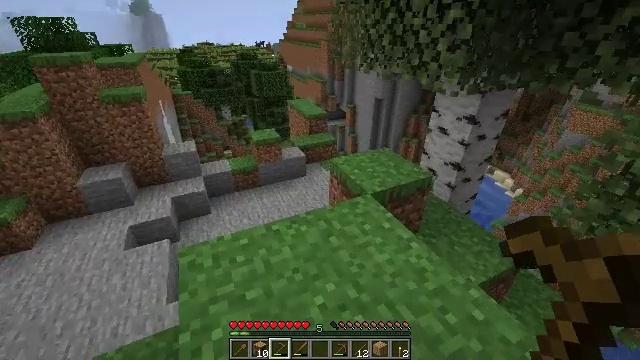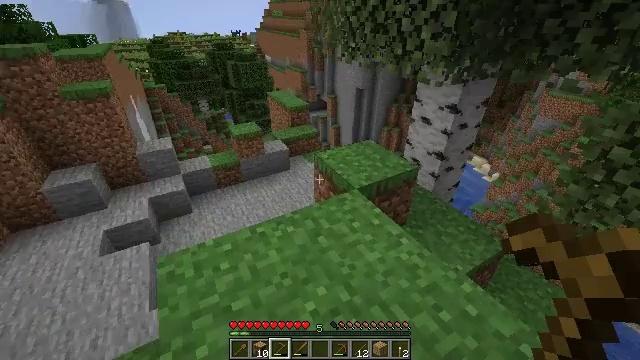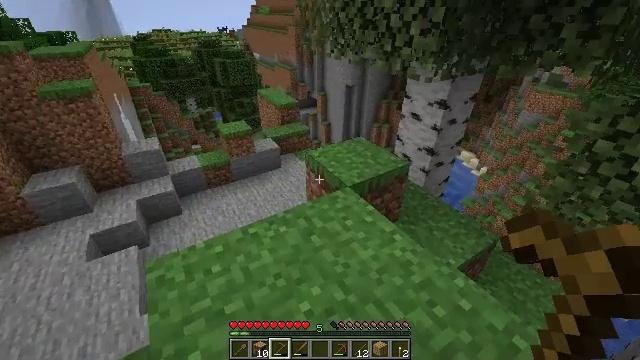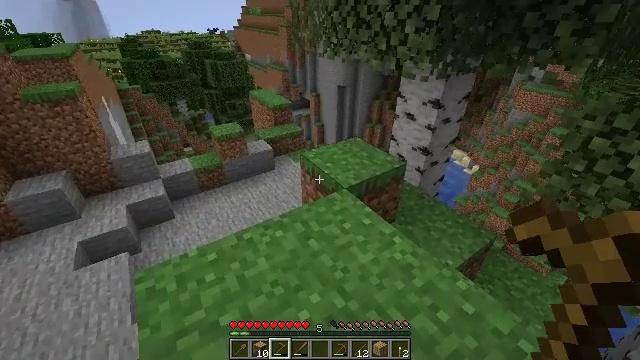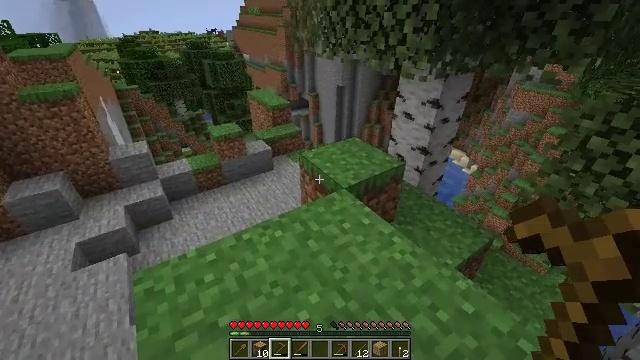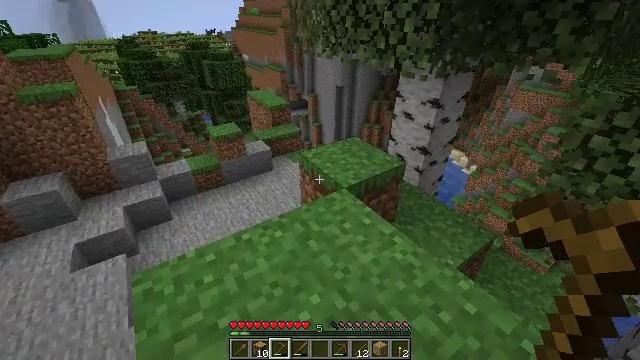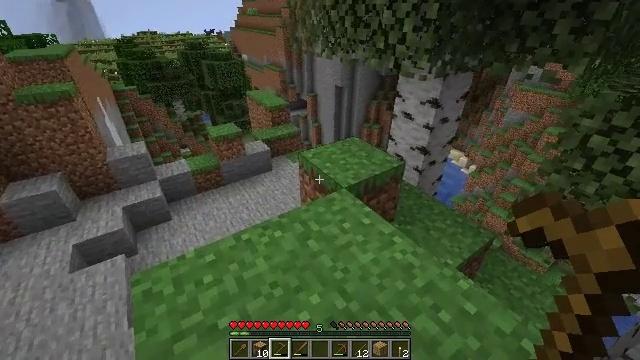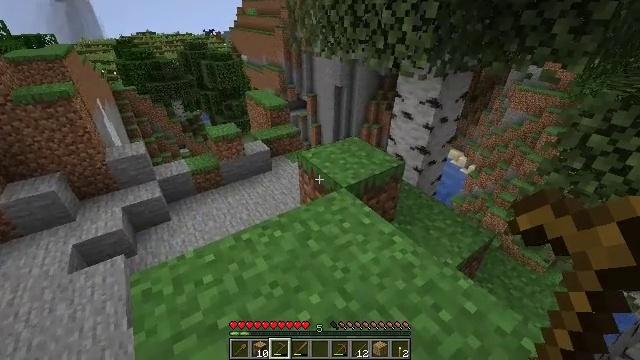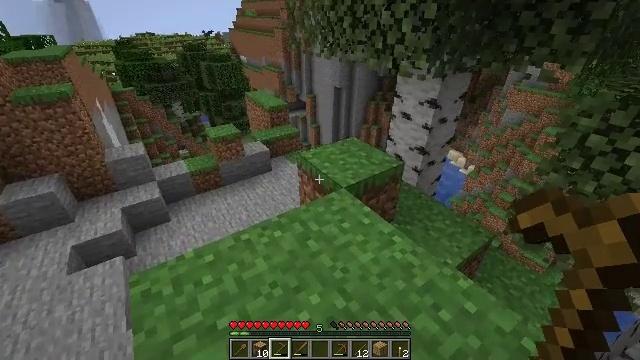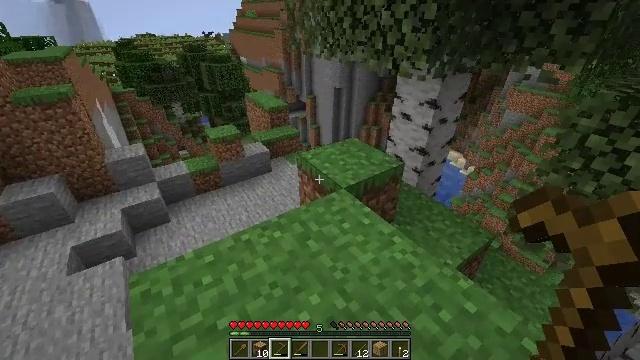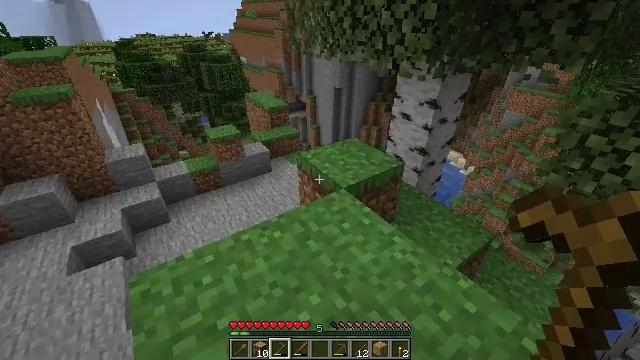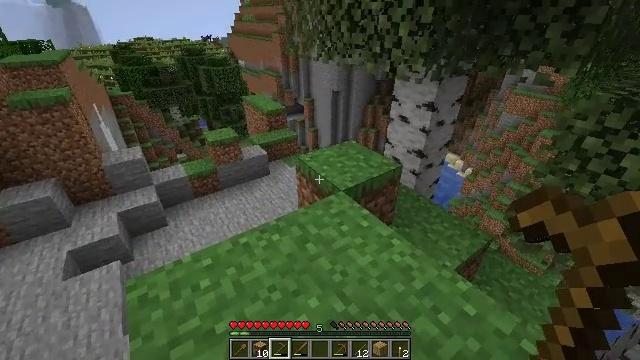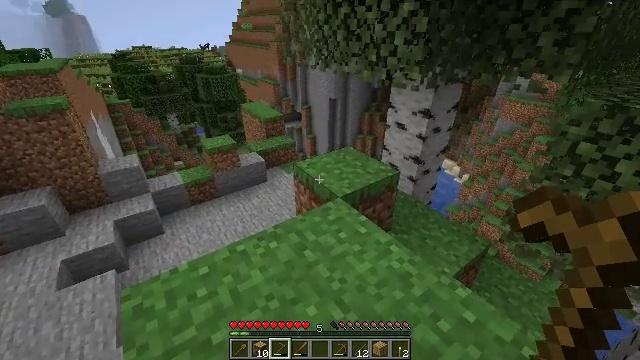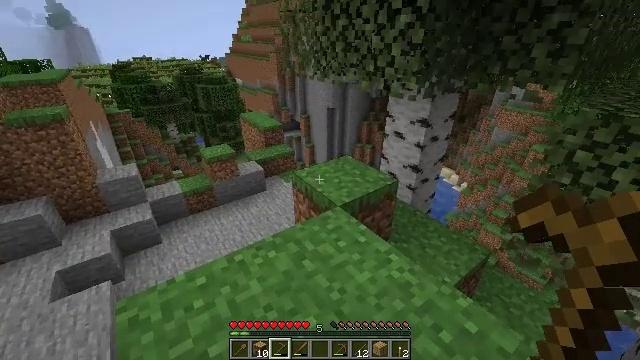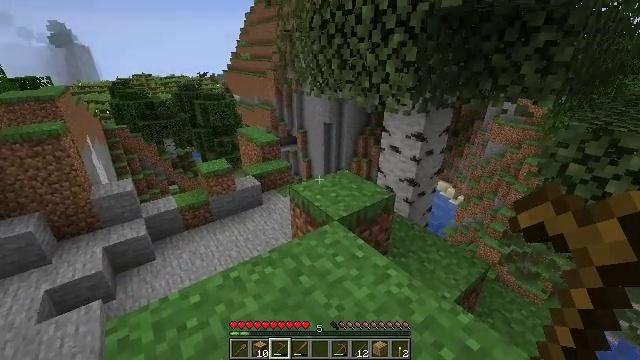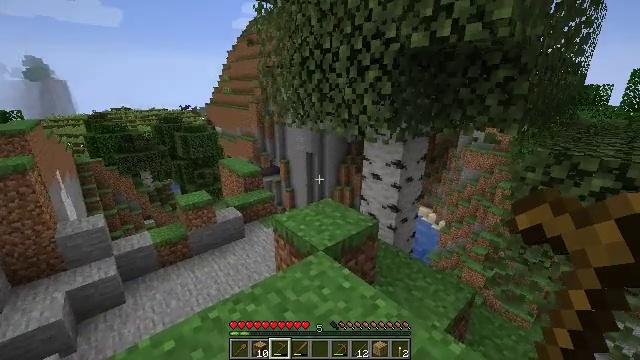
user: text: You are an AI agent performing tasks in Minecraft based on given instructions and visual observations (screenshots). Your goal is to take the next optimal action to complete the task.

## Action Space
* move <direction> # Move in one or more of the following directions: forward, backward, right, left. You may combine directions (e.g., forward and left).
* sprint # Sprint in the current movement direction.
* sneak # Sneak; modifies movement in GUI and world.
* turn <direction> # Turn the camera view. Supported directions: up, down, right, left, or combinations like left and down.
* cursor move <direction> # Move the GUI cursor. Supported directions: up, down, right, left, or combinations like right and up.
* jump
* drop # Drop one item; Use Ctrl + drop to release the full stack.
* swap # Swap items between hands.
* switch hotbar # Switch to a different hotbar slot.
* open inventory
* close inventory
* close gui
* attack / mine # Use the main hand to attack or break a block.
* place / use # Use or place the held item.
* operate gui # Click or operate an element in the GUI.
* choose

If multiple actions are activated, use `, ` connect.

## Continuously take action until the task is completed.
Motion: motion action
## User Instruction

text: Harvest birch logs from birch trees.
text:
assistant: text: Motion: turn right and down
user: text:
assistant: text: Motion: turn right
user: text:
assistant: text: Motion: turn right
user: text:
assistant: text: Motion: no_op
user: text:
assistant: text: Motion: no_op
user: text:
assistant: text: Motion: no_op
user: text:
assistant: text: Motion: no_op
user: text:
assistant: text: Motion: no_op
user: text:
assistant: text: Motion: no_op
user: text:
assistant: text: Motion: no_op
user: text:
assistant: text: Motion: no_op
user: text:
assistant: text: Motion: turn up
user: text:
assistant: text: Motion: turn up
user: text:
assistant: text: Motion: turn up
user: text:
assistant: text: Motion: turn right and up
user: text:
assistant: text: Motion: turn right and up
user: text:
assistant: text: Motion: turn right and up
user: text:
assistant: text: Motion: turn right
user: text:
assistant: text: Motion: no_op
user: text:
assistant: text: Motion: no_op
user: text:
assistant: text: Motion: no_op
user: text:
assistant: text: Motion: no_op
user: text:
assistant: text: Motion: no_op
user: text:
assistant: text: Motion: no_op
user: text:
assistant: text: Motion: no_op
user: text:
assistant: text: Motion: turn down
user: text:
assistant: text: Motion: turn right and down
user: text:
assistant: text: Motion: turn right and down
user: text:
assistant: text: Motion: turn right
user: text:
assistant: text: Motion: turn right